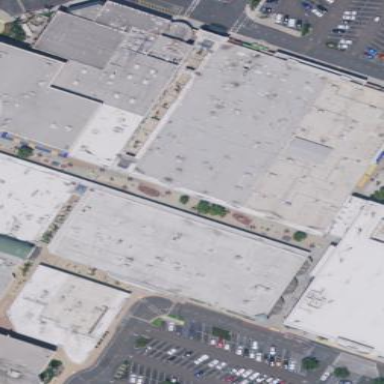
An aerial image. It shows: Retail building.